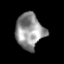
Tissue: lung
Cell type: Epithelial cells
Senescence score: 0.1919
Nuclear area (px): 960
Mean DAPI intensity: 143.944